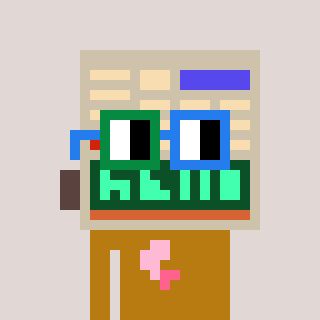
a pixel art character with square green and blue glasses, a calculator-shaped head and a gold-colored body on a warm background